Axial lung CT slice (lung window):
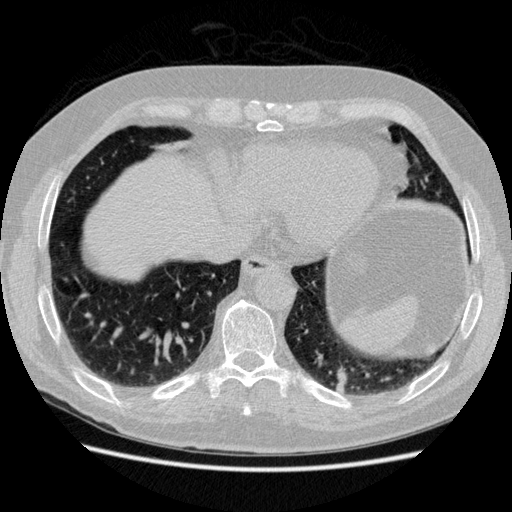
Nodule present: no